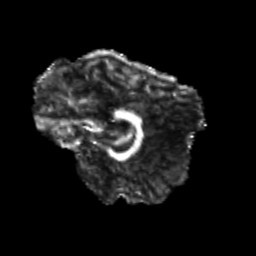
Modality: FA
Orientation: sagittal
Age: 23
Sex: female
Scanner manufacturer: siemens
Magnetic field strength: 3 T
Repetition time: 3.5 s
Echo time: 0.104 s